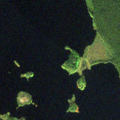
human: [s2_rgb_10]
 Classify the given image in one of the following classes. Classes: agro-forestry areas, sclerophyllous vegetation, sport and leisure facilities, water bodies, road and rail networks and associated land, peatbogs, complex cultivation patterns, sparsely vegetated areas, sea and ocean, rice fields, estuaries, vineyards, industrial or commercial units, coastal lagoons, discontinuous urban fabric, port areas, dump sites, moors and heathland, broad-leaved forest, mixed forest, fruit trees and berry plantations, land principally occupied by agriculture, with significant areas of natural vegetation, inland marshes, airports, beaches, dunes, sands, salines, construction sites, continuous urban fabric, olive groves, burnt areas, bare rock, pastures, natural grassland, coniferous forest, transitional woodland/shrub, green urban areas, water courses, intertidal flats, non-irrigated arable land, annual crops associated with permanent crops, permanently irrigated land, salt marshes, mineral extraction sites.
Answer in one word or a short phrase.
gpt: coniferous forest, water bodies